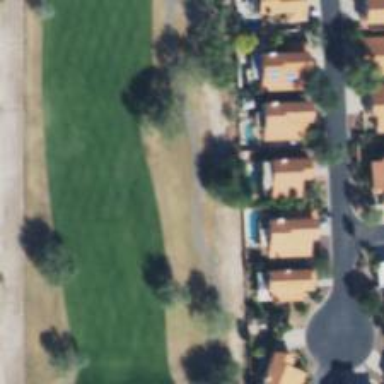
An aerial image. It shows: Service road used as golf cart path.